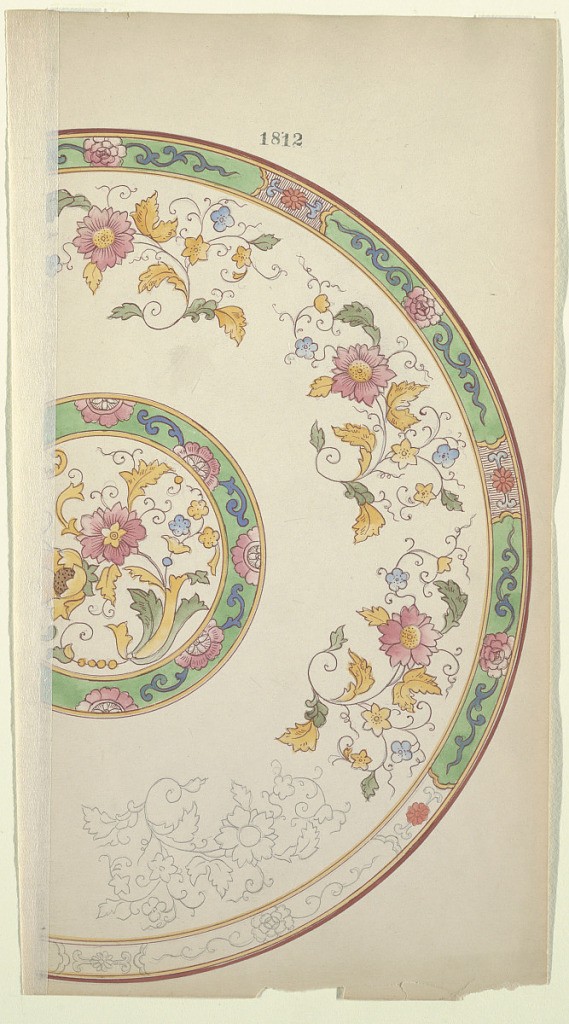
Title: Design for a Plate
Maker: Noritake, Japan and New York, New York, USA
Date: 1880–1910
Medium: Brush and watercolor, pen and brown ink, graphite on cream paper
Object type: Drawing
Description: Design for a partial plate decorated at border with green, vines, and pink roses; inside with brown vines bearing pink and yellow flowers with yellow and green leaves; well contains a circle of the same pattern as the border containing similar flowers. Unfinished design in graphite at lower right.